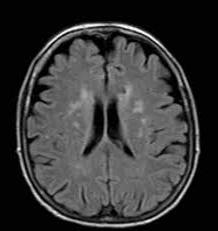
Label: notumor